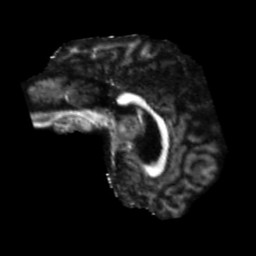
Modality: FA
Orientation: sagittal
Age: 56
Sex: male
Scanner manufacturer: siemens
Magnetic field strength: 3 T
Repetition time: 5.47 s
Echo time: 0.0854 s